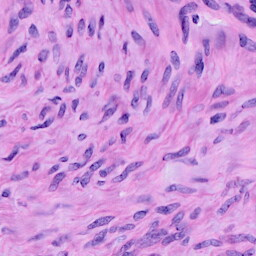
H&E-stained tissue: Cervix